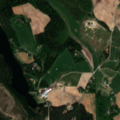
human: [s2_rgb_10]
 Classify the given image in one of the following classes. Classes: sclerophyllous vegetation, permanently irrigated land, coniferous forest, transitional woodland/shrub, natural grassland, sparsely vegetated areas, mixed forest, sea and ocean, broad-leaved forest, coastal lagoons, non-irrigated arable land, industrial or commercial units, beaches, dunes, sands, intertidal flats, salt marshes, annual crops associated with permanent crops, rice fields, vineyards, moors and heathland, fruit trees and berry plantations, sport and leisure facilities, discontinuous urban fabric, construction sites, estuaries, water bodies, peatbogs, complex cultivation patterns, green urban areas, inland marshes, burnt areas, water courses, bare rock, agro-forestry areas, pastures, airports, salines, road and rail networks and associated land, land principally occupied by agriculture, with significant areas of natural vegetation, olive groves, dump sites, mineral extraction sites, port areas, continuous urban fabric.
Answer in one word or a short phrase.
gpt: mineral extraction sites, land principally occupied by agriculture, with significant areas of natural vegetation, broad-leaved forest, coniferous forest, mixed forest